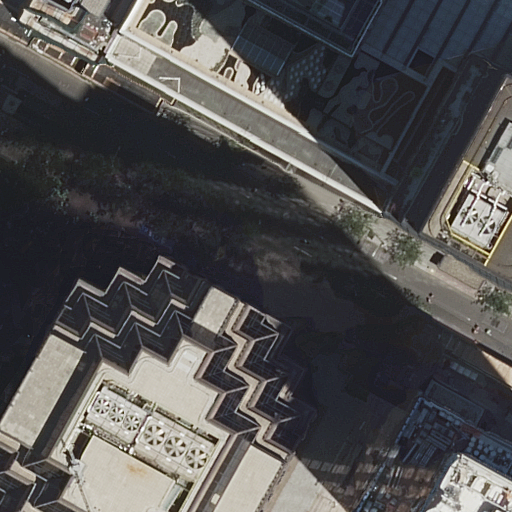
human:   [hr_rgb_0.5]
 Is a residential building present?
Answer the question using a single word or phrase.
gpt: yes

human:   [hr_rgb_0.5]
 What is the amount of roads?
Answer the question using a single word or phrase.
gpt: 2

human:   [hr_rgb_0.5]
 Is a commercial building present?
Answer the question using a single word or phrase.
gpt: yes

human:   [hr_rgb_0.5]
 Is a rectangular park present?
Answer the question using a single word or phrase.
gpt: yes

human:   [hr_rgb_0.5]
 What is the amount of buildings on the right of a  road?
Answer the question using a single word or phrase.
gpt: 3

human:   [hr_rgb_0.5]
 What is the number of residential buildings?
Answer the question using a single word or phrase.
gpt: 2

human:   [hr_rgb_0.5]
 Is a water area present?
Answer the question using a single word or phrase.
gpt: no

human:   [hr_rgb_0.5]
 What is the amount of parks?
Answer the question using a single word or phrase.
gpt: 1

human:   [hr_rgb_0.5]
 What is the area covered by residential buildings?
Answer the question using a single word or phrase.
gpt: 1329m2

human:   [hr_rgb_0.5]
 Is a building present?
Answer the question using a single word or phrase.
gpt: yes

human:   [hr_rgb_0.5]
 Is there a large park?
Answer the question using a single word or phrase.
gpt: yes

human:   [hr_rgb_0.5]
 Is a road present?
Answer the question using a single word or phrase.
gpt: yes

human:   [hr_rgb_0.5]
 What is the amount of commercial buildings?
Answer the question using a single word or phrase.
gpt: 1

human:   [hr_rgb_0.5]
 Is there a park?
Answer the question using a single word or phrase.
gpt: yes

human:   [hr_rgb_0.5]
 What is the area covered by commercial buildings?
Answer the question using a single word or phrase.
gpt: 3127m2

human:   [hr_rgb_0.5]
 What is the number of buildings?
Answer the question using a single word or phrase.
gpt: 5

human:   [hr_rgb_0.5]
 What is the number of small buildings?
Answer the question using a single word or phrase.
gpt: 0

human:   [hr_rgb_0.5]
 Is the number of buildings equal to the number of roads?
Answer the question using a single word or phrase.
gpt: no

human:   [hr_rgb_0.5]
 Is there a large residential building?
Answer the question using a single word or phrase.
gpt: yes

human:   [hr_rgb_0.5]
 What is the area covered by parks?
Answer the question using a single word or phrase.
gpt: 745m2

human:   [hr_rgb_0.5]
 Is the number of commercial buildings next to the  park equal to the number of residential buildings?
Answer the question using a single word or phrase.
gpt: no

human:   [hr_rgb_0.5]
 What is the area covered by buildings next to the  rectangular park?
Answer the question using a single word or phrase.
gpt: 6681m2

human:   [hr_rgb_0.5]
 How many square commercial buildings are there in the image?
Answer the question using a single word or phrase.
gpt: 0

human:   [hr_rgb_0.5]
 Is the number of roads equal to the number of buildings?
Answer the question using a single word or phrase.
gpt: no

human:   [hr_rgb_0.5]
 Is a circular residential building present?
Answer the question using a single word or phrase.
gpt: no

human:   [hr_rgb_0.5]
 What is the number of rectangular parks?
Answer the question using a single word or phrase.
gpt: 1

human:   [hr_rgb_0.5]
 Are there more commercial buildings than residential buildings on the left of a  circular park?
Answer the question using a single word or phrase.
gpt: yes

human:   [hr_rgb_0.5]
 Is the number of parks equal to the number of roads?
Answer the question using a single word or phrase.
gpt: no

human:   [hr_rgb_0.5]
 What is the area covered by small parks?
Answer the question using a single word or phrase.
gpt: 0m2

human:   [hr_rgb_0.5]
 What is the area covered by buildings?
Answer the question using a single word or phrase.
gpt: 6681m2

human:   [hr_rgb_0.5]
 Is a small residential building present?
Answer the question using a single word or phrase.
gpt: no

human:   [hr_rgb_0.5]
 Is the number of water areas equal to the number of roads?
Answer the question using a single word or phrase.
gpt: no

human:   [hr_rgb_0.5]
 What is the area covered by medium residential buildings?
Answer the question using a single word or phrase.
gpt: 0m2

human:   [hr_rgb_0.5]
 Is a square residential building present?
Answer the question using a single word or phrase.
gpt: no

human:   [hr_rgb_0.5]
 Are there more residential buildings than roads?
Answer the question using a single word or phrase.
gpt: no

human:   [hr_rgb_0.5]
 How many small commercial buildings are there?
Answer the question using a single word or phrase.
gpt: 0

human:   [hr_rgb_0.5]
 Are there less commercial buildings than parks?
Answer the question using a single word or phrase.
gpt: no

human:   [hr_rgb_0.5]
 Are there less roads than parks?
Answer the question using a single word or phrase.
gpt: no

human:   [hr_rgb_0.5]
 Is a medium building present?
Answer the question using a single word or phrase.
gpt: yes

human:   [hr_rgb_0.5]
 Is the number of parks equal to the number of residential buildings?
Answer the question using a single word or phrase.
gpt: no

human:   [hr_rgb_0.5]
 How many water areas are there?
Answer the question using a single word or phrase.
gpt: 0

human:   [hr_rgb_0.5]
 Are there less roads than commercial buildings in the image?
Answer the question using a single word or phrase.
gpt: no

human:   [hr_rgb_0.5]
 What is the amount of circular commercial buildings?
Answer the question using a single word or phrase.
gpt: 0

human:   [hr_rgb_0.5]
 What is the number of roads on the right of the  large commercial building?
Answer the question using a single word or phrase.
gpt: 0

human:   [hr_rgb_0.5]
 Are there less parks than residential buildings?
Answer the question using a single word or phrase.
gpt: yes

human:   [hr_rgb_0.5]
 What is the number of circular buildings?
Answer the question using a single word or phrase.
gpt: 0

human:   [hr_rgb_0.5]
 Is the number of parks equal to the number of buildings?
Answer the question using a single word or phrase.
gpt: no

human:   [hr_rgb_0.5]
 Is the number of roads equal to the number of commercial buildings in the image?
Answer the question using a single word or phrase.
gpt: no

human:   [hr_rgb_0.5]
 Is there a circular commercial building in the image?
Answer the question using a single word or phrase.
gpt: no

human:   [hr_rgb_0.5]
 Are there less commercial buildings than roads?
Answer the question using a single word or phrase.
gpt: yes

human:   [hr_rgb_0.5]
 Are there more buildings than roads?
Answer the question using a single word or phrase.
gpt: yes

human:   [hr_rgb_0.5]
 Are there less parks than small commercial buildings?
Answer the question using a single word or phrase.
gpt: no

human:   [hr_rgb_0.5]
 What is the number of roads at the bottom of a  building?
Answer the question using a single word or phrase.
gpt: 2

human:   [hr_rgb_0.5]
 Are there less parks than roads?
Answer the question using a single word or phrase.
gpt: yes

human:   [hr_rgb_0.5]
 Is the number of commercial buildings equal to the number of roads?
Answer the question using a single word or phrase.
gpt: no

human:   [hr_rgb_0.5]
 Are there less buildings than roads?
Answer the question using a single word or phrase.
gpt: no

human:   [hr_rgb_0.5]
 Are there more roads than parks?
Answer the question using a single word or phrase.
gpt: yes

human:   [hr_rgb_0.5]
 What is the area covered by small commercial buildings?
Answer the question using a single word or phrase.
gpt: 0m2

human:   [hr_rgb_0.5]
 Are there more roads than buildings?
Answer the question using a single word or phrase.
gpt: no

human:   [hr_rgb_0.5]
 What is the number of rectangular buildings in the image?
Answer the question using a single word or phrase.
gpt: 2

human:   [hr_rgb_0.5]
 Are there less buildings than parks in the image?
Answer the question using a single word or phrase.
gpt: no

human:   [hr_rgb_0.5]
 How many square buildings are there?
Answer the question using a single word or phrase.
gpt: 0

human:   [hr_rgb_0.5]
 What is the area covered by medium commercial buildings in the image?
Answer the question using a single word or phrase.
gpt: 0m2

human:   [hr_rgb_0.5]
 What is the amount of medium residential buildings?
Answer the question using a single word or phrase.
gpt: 0